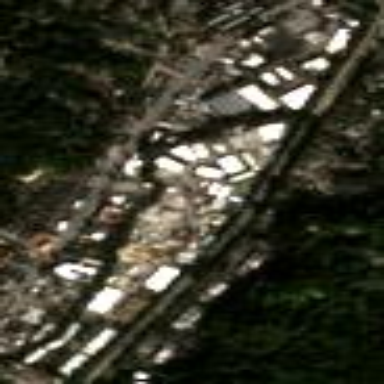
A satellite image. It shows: Industrial area.